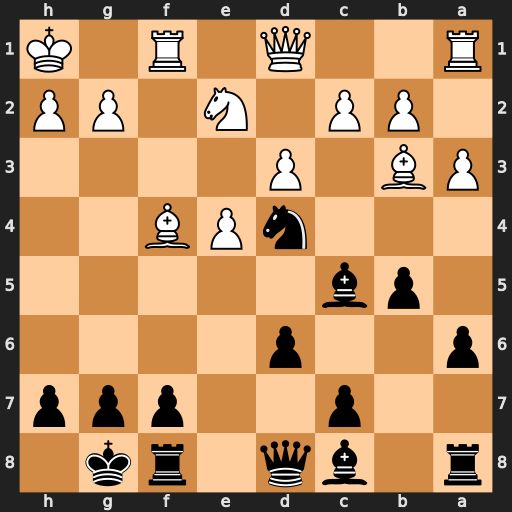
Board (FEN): r1bq1rk1/2p2ppp/p2p4/1pb5/3nPB2/PB1P4/1PP1N1PP/R2Q1R1K
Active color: b
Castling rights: -
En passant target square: -
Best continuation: Bg4 Nxd4 Bxd1